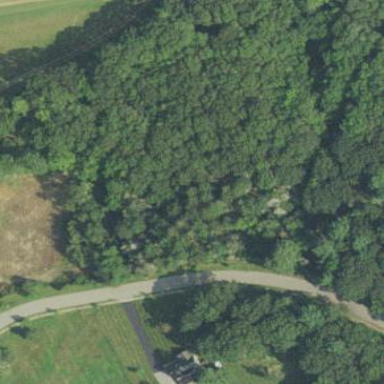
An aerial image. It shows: Mixed woodland area with various types of leaves.